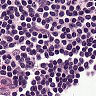
Metastatic tissue present: no